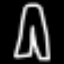
Label: pants